Question: I'm trying to set the background for the first row of the table using three images (left, right and middle). The middle can be an image or just a color fill.
The code is in this Fiddle:
<URL>
The result should look like this:

I am only able to make one arrow appear at a time, not both at once, nor fill the middle area with color.
I need to use the table bg method since I am planning to use this class for different tables with different widths and different cell widths.
Any suggestions?
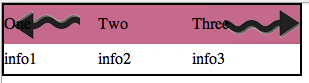
Answer: You can only apply one background image to a table.
If you apply the left and right classes to the respective tags it will work
<URL>